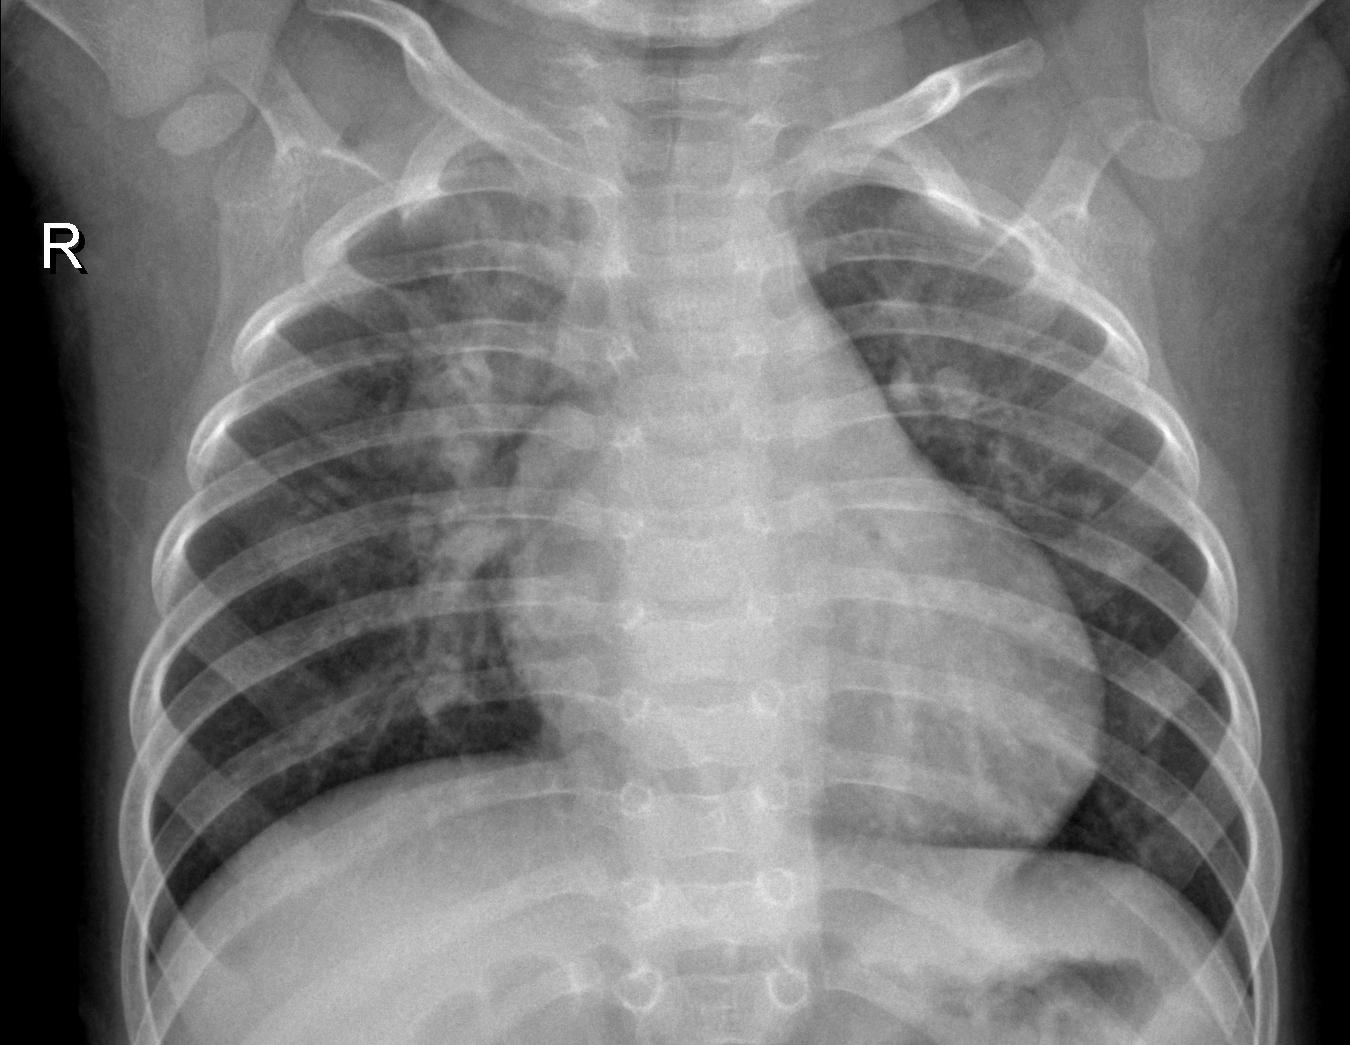
Diagnosis: PNEUMONIA